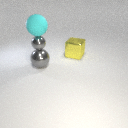
large cyan rubber sphere above small gray metal sphere